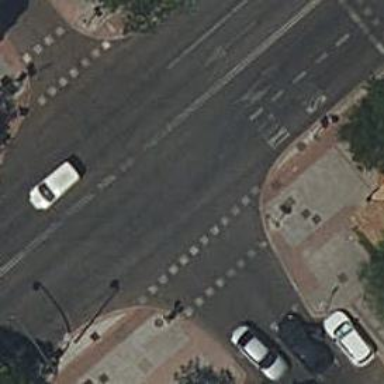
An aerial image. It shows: Road with traffic signals.